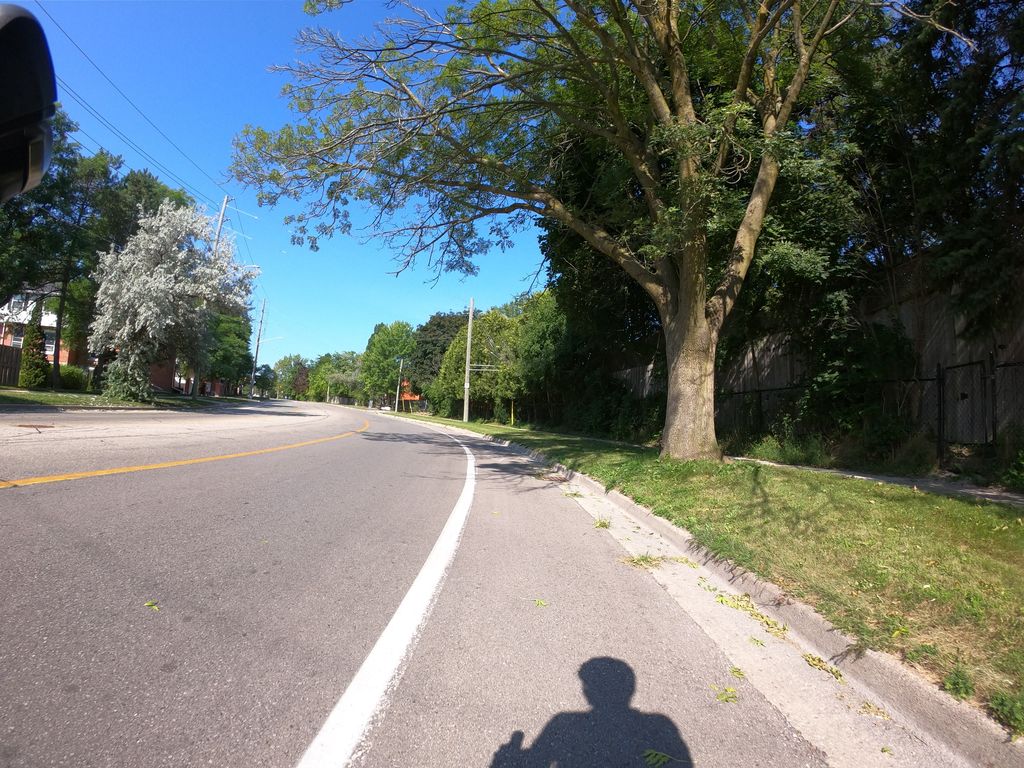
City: kitchener-waterloo